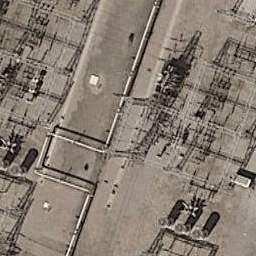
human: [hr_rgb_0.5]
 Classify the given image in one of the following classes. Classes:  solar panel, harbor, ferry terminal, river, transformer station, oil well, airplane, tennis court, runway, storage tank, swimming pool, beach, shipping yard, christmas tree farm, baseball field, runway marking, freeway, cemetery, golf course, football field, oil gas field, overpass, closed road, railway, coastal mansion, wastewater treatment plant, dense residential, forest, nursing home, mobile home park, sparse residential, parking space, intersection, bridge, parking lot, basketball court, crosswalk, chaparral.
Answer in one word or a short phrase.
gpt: transformer station